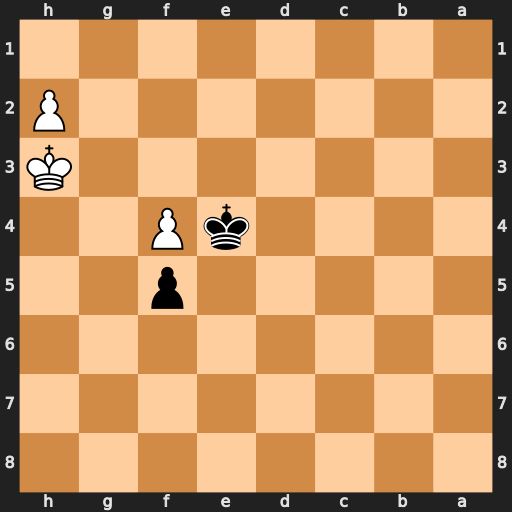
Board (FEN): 8/8/8/5p2/4kP2/7K/7P/8
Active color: b
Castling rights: -
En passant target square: -
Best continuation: Kf3 Kh4 Kxf4 h3 Ke3 Kg3 f4+ Kg2 Ke2 h4 f3+